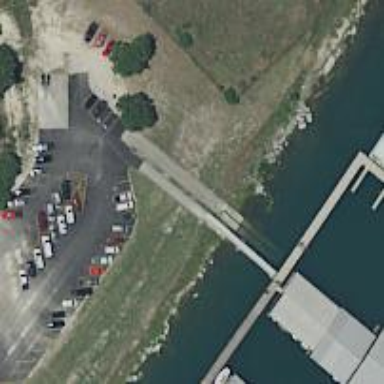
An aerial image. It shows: Slipway on leisure land.